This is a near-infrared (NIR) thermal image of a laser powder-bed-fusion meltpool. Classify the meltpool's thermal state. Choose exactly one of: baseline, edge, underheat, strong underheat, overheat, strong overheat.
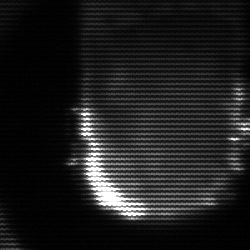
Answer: baseline